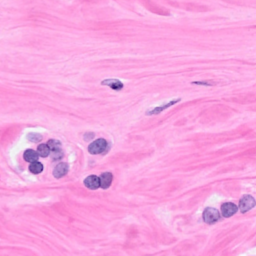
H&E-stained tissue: Breast